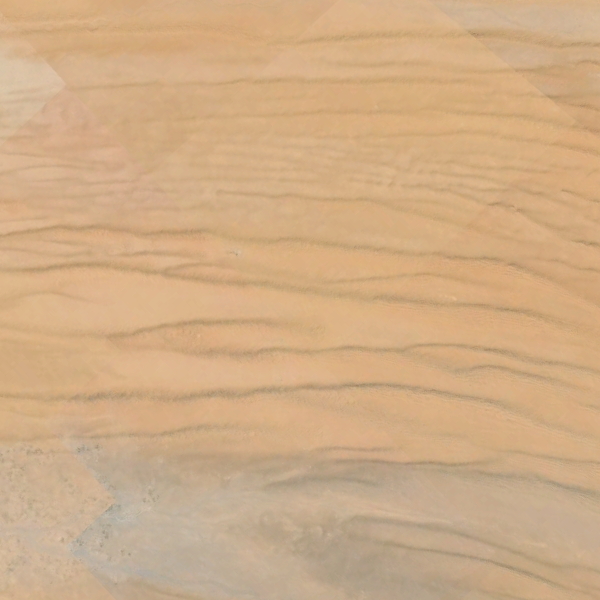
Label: Desert